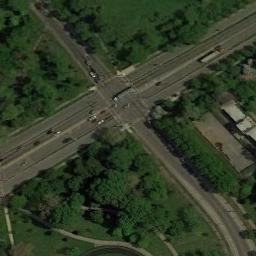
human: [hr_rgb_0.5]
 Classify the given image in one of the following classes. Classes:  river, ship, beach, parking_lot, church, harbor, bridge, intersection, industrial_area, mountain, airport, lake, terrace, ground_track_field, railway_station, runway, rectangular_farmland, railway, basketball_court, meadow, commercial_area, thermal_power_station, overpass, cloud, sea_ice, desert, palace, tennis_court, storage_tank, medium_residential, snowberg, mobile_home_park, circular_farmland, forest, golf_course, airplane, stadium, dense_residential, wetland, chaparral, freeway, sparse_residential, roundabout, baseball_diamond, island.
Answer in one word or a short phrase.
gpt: intersection